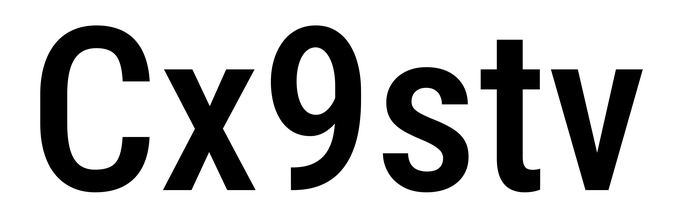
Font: Roboto_Condensed_Medium